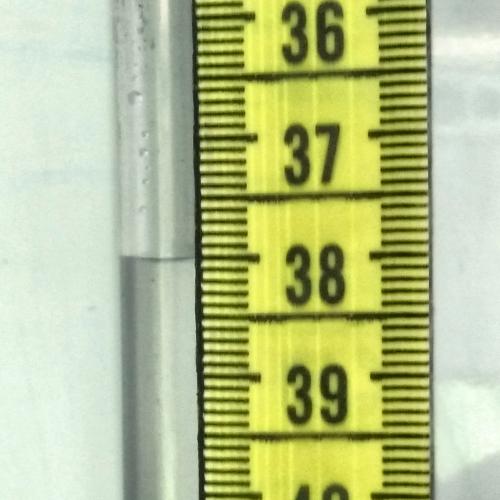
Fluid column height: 38.0 cm